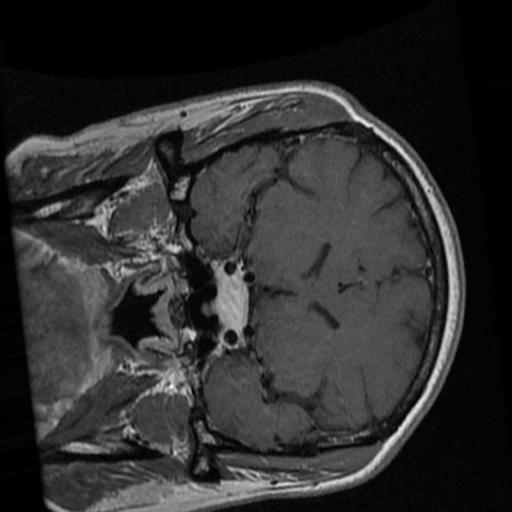
Label: brain_tumor